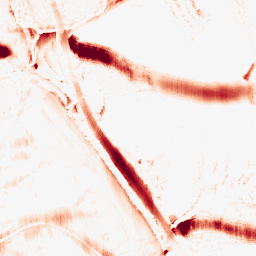
Category: morphological
Decomposition family: morphological_ellipse
Decomposition parameters: operation: opening
width: 30
height: 10
Upsampling method: bspline
Upsampling parameters: scale: 4
Upsampling scale: 4